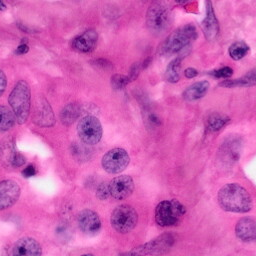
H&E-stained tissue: Pancreatic